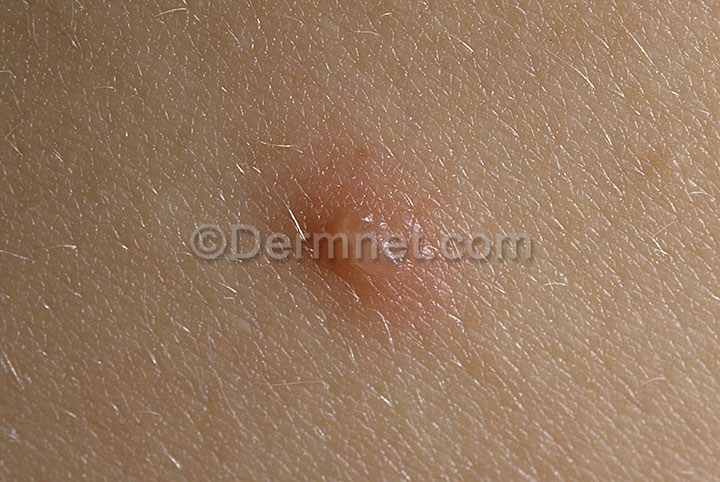
Disease: Warts Molluscum and other Viral Infections